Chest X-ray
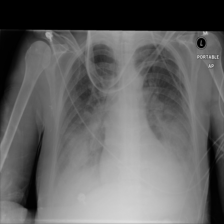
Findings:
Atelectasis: negative
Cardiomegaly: negative
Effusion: negative
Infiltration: negative
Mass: negative
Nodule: negative
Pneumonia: negative
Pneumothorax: negative
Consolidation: negative
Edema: negative
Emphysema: negative
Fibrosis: negative
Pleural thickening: negative
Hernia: negative